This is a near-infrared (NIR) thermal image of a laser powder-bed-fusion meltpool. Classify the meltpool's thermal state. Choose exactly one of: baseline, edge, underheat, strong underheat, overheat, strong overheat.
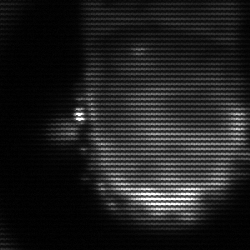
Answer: baseline